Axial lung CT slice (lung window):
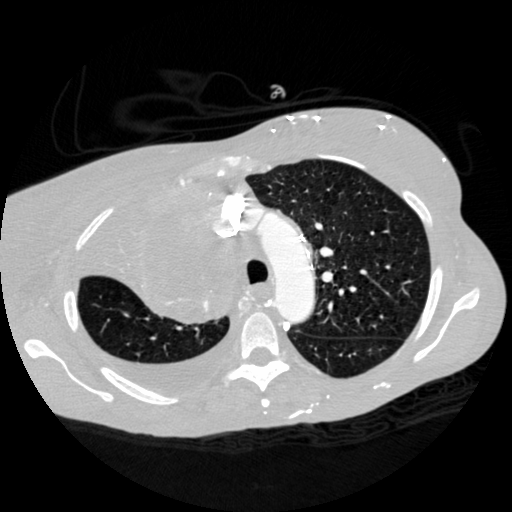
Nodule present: no